【题型】解答题　【知识点】立体几何　【难度】easy
如图，已知圆柱的底面半径为2，母线长为3.

\vspace{0.5em}
\noindent (1) 求该圆柱的体积和表面积；\\
(2) 直角三角形$O_1OA$绕$O_1O$旋转一周，求所得圆锥的侧面积.

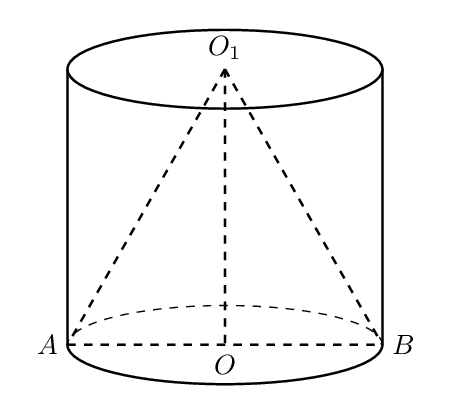
【解答】
\noindent \textbf{【分析】}(1) 由圆柱体积公式可得体积，由侧面积公式先求侧面积，表面积为侧面积加上两个底面积可得；\\
(2) 先求圆锥母线长，再由侧面积公式可得.

\vspace{0.5em}
\noindent \textbf{【解答】}解：(1) 圆柱的底面半径$r=2$，母线长$l=3$，即高$h=3$，
\noindent 所以体积$V=\pi r^2 h=\pi\times 2^2\times 3=12\pi$，
\noindent 表面积$S=2\pi r^2+2\pi r h=2\pi\times 2^2+2\pi\times 2\times 3=20\pi$，

\vspace{0.5em}
\noindent (2) 由题意，圆锥母线$l=\sqrt{r^2+h^2}=\sqrt{13}$，
\noindent 所以圆锥的侧面积为$S_{\text{侧}}=\pi r l=2\sqrt{13}\pi$.

\vspace{0.5em}
\noindent \textbf{【点评】}本题考查圆柱表面积的有关计算，圆锥表面积的有关计算，柱体体积的有关计算，属于中档题.